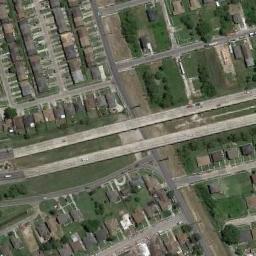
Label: overpass